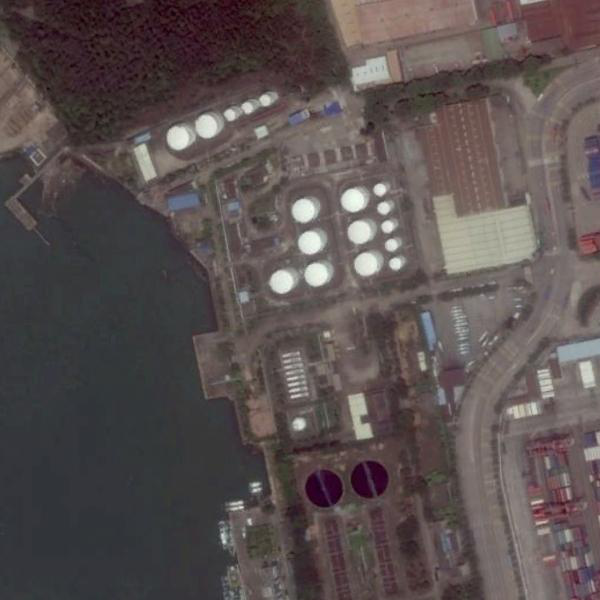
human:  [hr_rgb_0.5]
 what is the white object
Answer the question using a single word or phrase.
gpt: storage tanks